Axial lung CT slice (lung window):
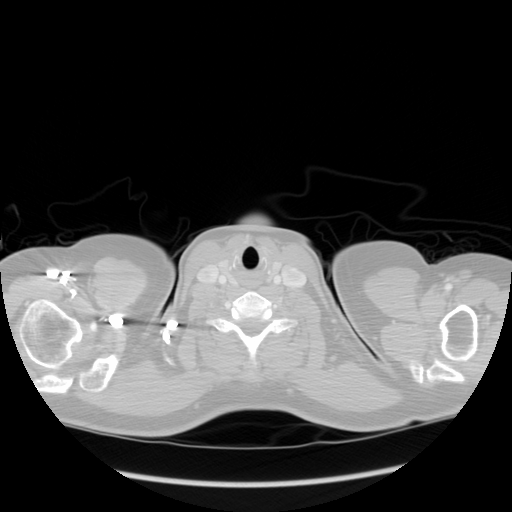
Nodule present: no